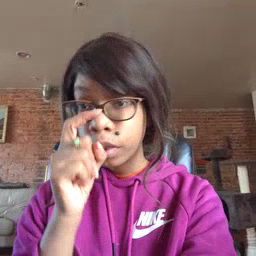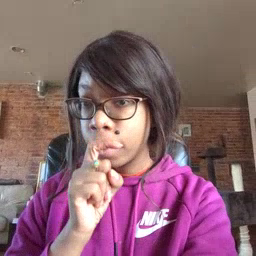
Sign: doll